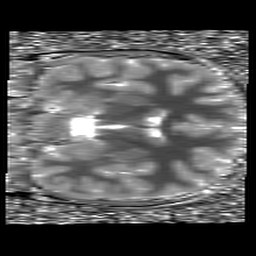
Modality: T1map
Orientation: coronal
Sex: female
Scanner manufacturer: siemens
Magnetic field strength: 3 T
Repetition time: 5 s
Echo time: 0.00368 s